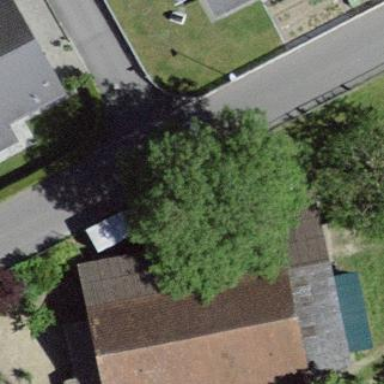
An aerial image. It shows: Barn.